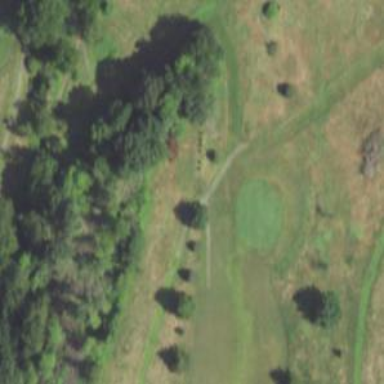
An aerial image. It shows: Pathway for golf carts.